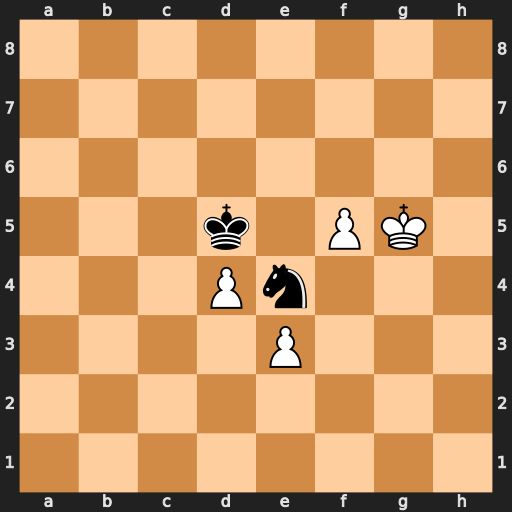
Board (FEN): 8/8/8/3k1PK1/3Pn3/4P3/8/8
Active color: w
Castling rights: -
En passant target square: -
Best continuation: Kg6 Nd6 f6 Ke6 e4